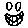
Label: smiley face